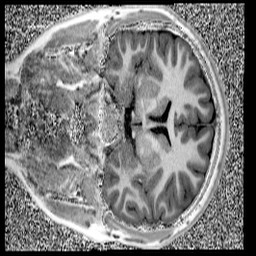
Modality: UNIT1
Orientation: coronal
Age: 11
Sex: female
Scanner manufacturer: siemens
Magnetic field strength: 3 T
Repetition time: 4 s
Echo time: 0.00299 s